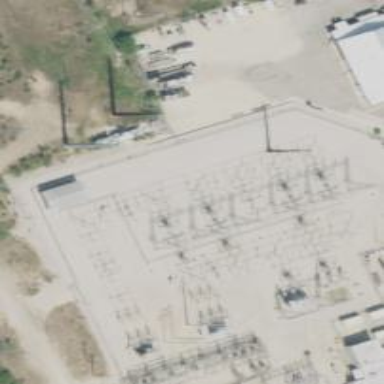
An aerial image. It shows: Switch for power supply.